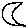
Label: moon